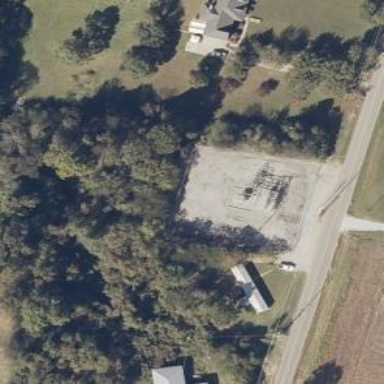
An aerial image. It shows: There is distribution substation enclosed by fence.